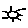
Label: sun